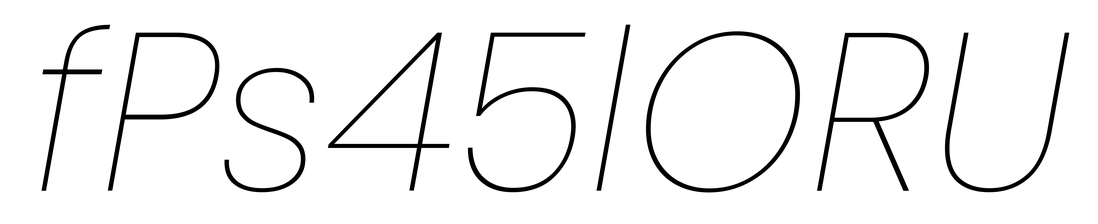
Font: Poppins-ThinItalic